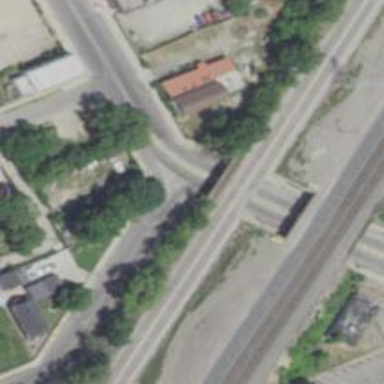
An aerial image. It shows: Covered footway tunnel.